Field crop: maize
Growth stage: 1
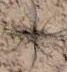
Species: salsola